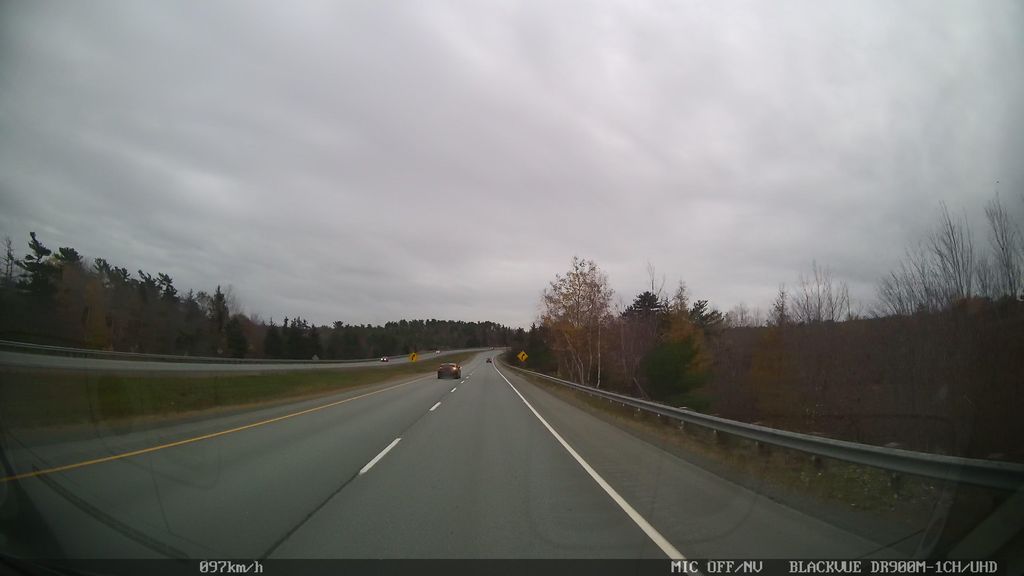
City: halifax